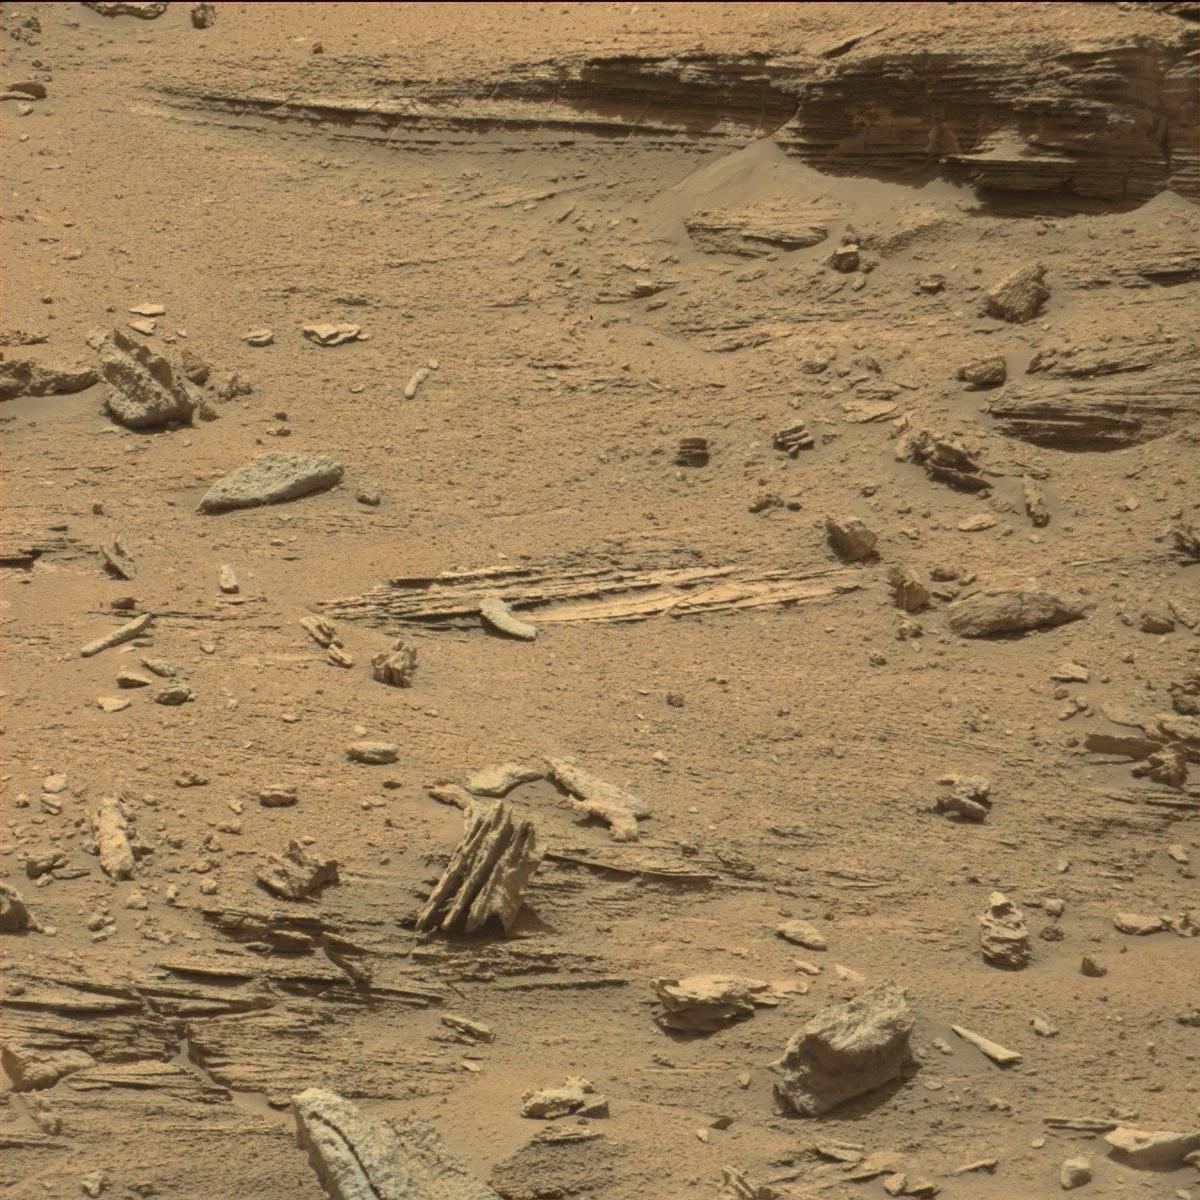
Terrain classes present: Bedrock, Sand / Soil